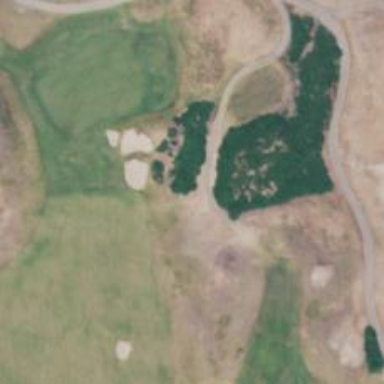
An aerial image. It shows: Service road used as golf cart path.